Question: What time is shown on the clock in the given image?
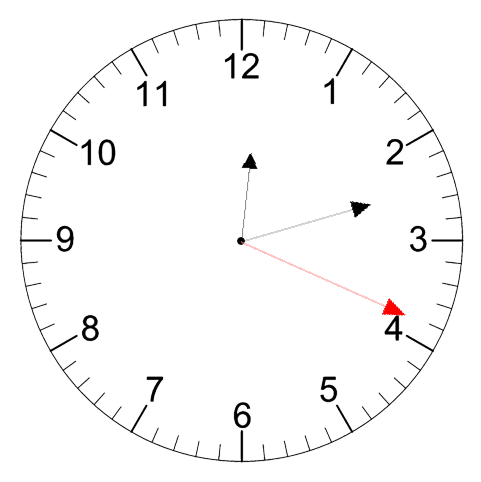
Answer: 12:12:19